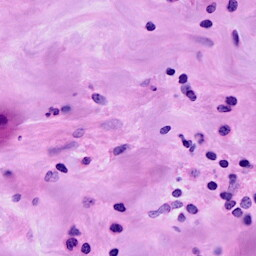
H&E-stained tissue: Breast